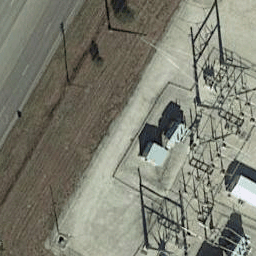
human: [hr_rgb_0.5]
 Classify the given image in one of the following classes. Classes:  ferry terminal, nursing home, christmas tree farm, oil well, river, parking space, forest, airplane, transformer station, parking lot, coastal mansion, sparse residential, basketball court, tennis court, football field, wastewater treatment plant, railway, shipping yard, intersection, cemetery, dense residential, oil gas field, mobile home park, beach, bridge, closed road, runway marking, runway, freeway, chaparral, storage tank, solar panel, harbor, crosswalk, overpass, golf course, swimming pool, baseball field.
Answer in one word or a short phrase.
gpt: transformer station